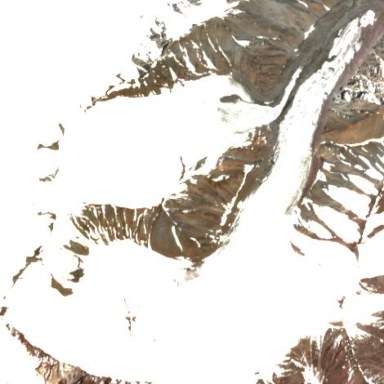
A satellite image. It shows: Majestic glacier in the distance.